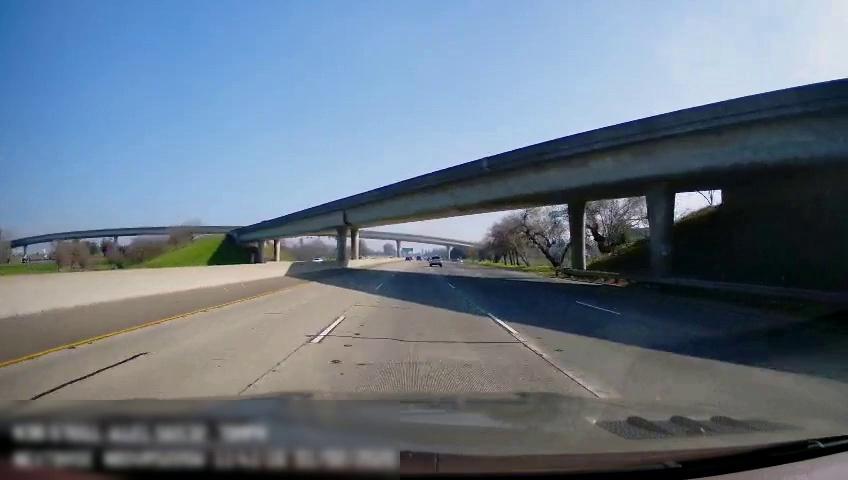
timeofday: Day
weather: Sunny
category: Vehicles | Car
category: Drivable Space
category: Vehicles | SUV
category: Lanes | Current Lane
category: Lanes | Current Lane
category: Lanes | Current Lane
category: Lanes | Alternate Lane